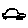
Label: car